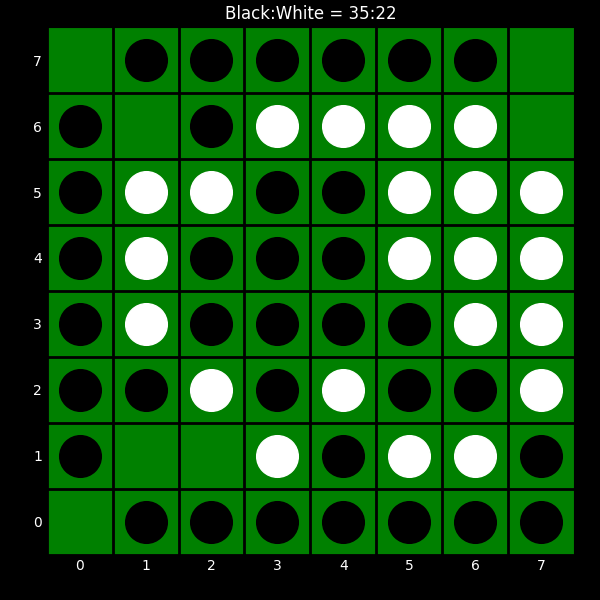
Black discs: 35
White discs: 22